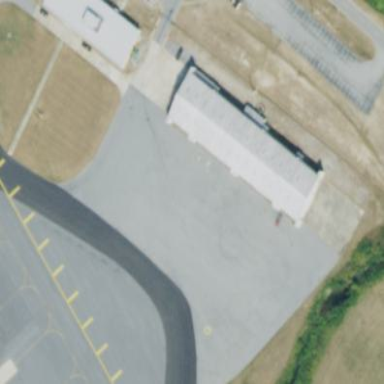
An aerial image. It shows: Hangar located at airport.